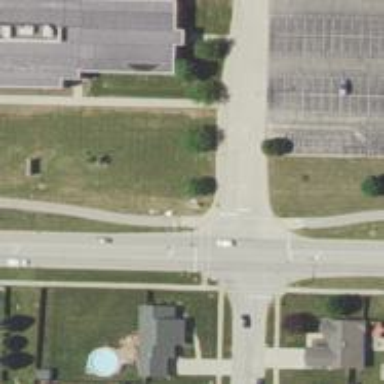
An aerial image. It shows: Crossing with line markings on the road.